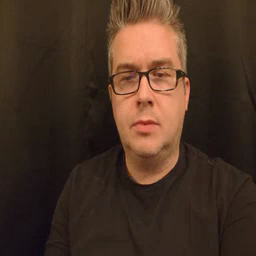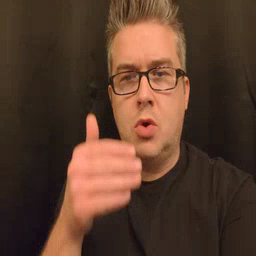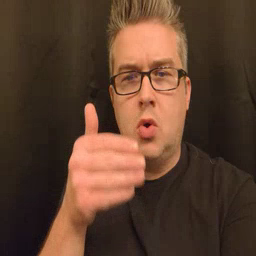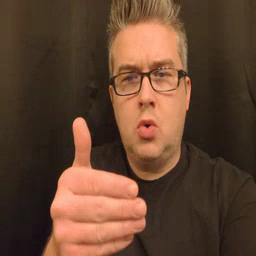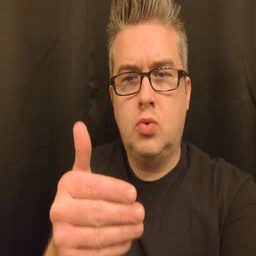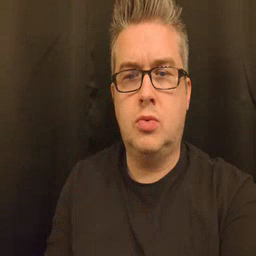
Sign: close